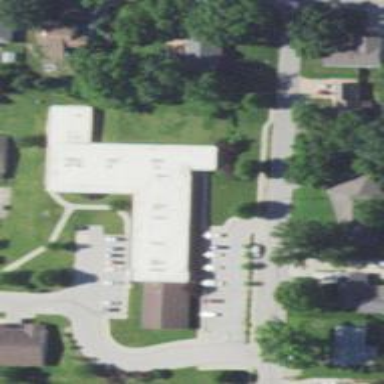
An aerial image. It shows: School.